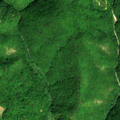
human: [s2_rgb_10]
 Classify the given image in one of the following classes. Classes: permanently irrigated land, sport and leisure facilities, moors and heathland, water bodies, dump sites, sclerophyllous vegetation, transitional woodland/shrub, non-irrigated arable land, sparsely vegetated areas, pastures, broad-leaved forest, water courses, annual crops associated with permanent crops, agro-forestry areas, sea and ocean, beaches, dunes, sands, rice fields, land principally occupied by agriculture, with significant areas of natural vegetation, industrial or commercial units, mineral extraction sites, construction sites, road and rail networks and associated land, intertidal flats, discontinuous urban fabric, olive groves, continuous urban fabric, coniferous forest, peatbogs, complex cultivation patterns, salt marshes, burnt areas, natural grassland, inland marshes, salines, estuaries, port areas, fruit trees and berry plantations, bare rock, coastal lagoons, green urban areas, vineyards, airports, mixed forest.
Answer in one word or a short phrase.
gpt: broad-leaved forest